Aerial crown-view tile of a tropical tree (Barro Colorado Island, Panama), acquired 20241014:
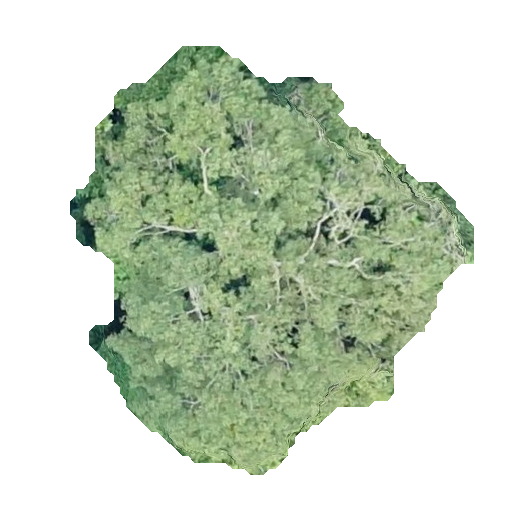
Species: Astronium graveolens
GBIF accepted scientific name: Astronium graveolens
Crown area: 172.735 m²